【题型】解答题　【知识点】解析几何　【难度】easy
已知直线 $l$ 过点 $P(3,1)$，且被两平行直线 $l_1: x+y=1$ 和 $l_2: x+y=6$ 截得的线段长度为 $5$，求直线 $l$ 的方程.
【解答】
【答案】 $x=3$ 或 $y=1$

【分析】 设出直线 $l$ 与直线 $l_1, l_2$ 的交点坐标，根据给定条件列式探求两个交点坐标间的关系，求出直线方程作答.

【详解】 设直线 $l$ 与直线 $l_1, l_2$ 分别交于点 $A(x_1, y_1), B(x_2, y_2)$，

则 $\begin{cases}
x_1+y_1=1 \\
x_2+y_2=6
\end{cases}$，两式相减得：$(x_2-x_1)+(y_2-y_1)=5$，而 $|AB|=5$，

即 $(x_1-x_2)^2+(y_1-y_2)^2=25$，解得 $x_1-x_2=0$ 或 $y_1-y_2=0$，

由 $x_1-x_2=0$，即 $x_1=x_2$，$l \perp x$ 轴，得直线 $l$ 方程为 $x=3$，经验证符合题意，

由 $y_1-y_2=0$，即 $y_1=y_2$，$l \perp y$ 轴，得直线 $l$ 方程为 $y=1$，经验证符合题意，

所以直线 $l$ 的方程为 $x=3$ 或 $y=1$.

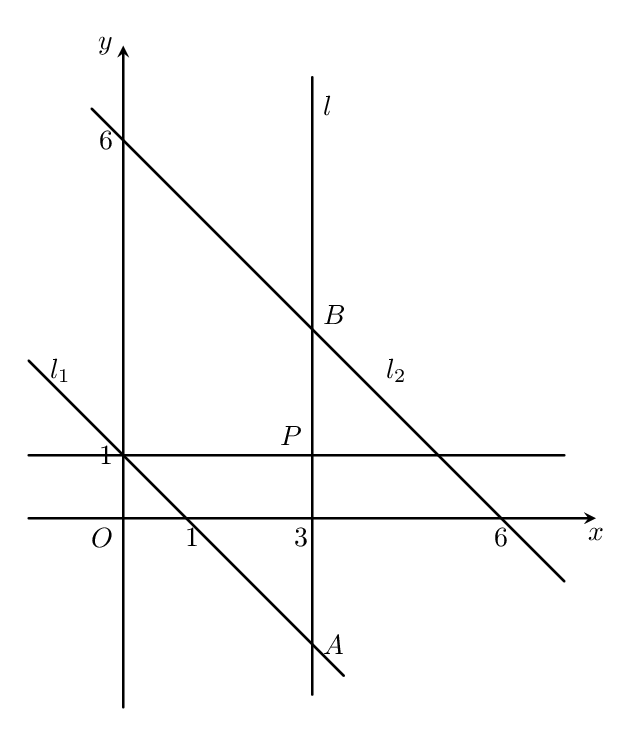